Question: I'm making a java program that shows the multiplication table that looks like this:

But I can only get the results from 1 to 5th column. How do I make the rest appear below ?
The program must only contain one for() nested loop.
This is my code so far:
'''
import java.util.Scanner;
public class Table{
public static void main(String[] args){
Scanner s = new Scanner(System.in);
System.out.print("Enter a number: ");
int inputi = s.nextInt();
for(int i = 1 ;i<=10;i++) {
for(int j=1;j<=inputi && j <= 5;j++) {
System.out.print(j + " x " + i + " = " +(i*j) + " ");
}
System.out.println();
if(i >= 5)
for(int j = 6; j <= inputi && j <= 10; j++){
System.out.print(j + " x " + i + " = " +(i*j) + " ");
}
}
System.out.println();
System.out.println();
}
}
'''
Can anyone help ?
Thanks.
Edit: Sample input added.
Inputi = 7
Expected output:
<URL>
Actual output:
<URL>
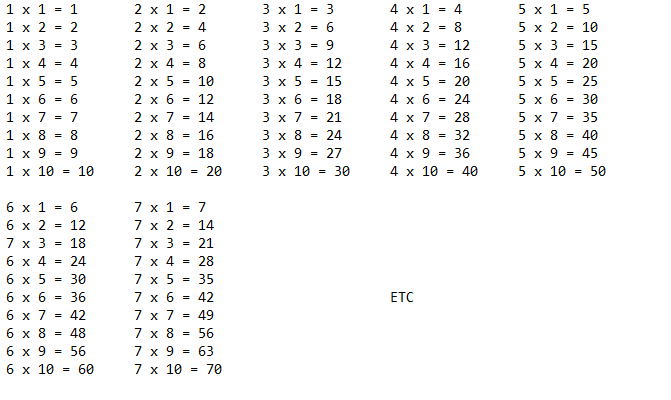
Answer: I would suggest to
1. Create separate variable with number of required columns
2. Calculate how many rows will be printed (see iterations)
3. Print rows one by one
Please, see the code snippet below:
'''
int inputi = 12;
int columns = 5;
int iterations = inputi / columns + (inputi % columns > 0 ? 1 : 0);
for (int iter = 0; iter < iterations; iter++) {
for (int i = 1; i <= 10; i++) {
for (int j = iter * columns + 1; j <= Math.min(inputi, (iter + 1) * columns); j++) {
System.out.print(j + " x " + i + " = " +(i * j) + " ");
}
System.out.println();
}
System.out.println();
}
'''
Note, in case inputi is huge, you may have to fill outputs with additional spaces, to avoid layout issues, when you have statements like '1 x 1 = 1' and '1 x <PHONE> = <PHONE>'